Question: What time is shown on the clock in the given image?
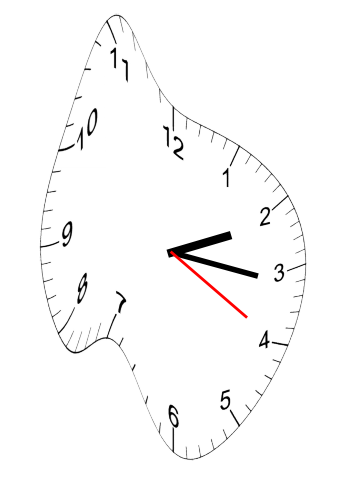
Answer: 02:16:20